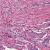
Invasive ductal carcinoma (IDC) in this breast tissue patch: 1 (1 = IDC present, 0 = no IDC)